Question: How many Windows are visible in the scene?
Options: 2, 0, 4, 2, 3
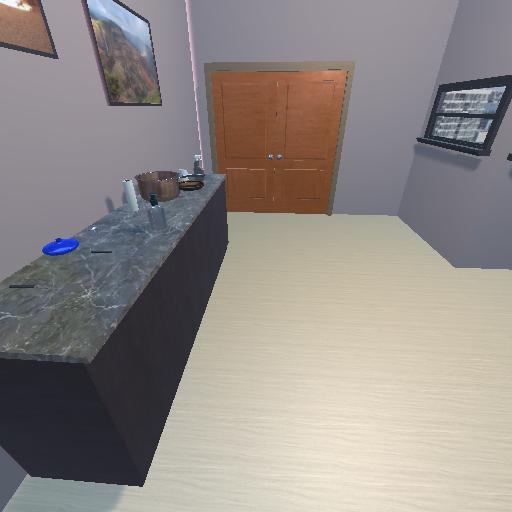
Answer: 2